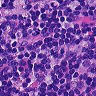
Metastatic tissue present: no